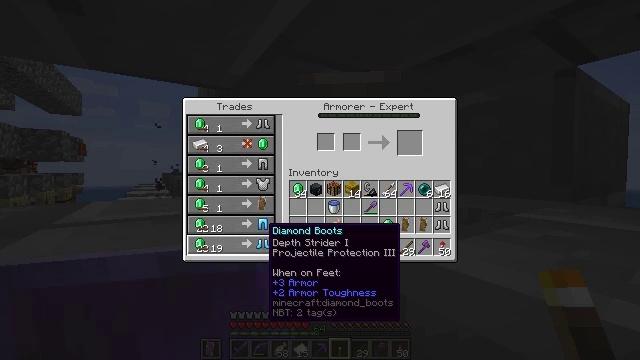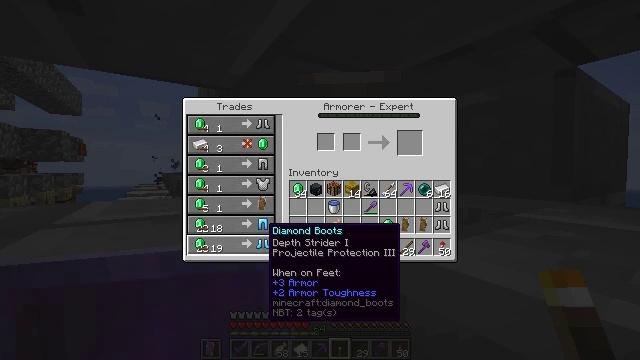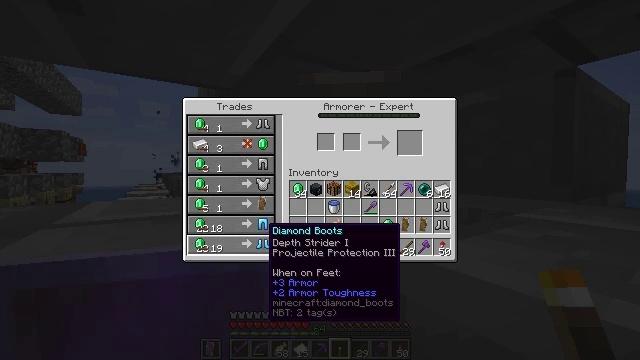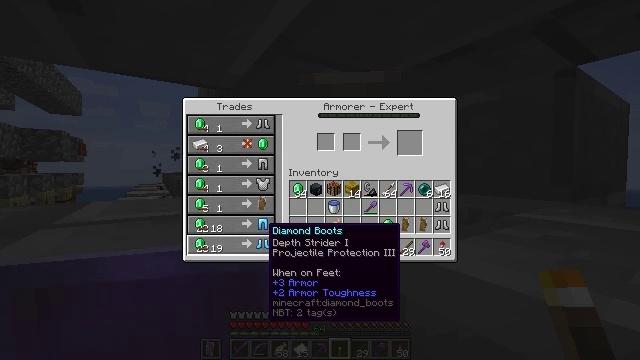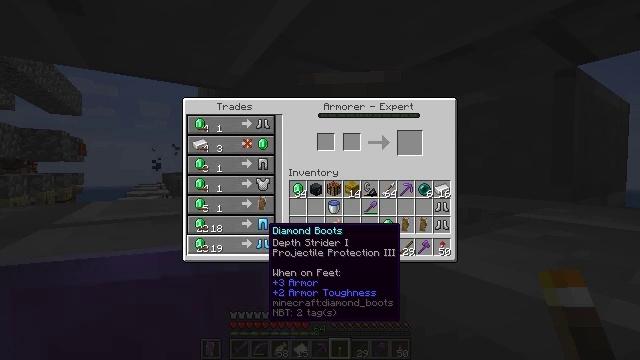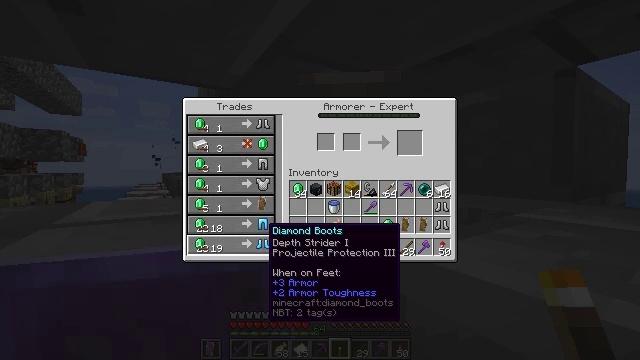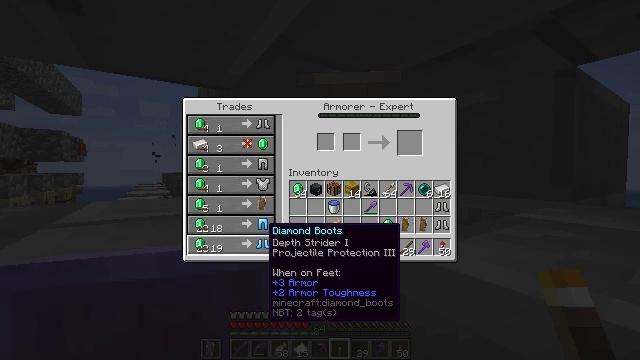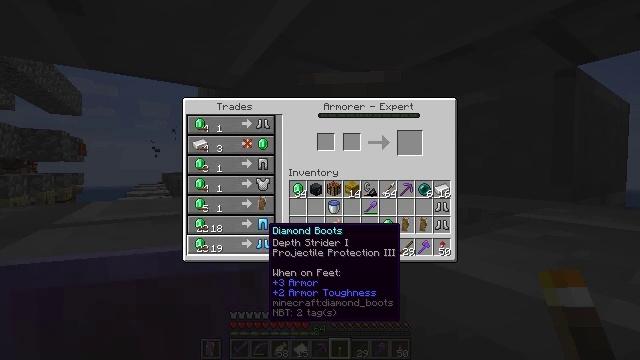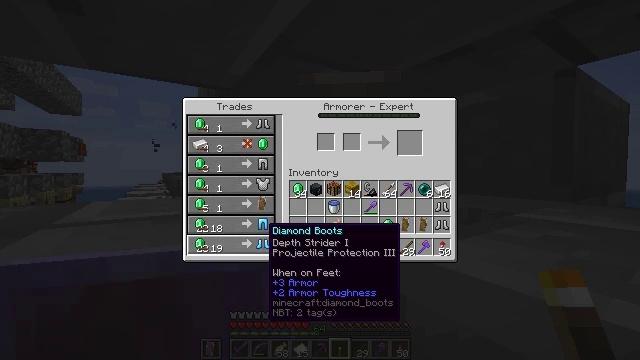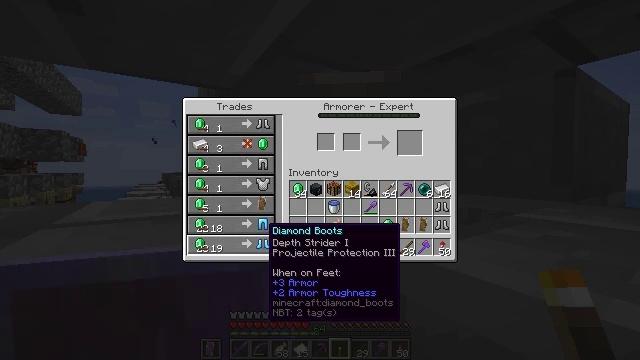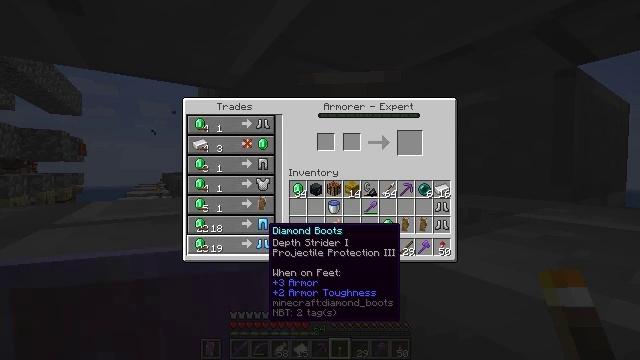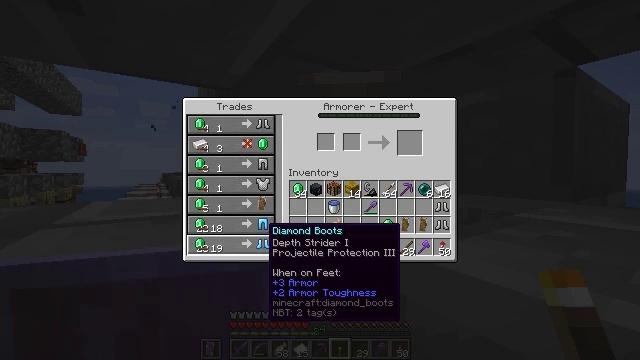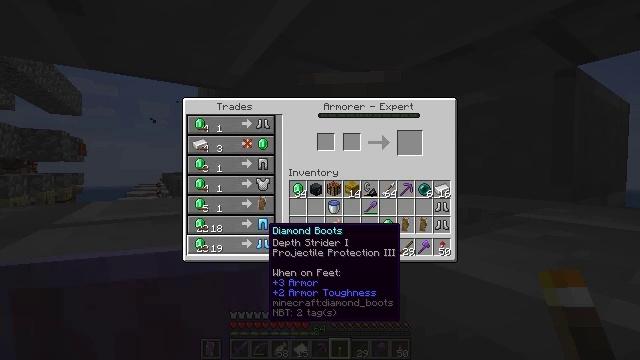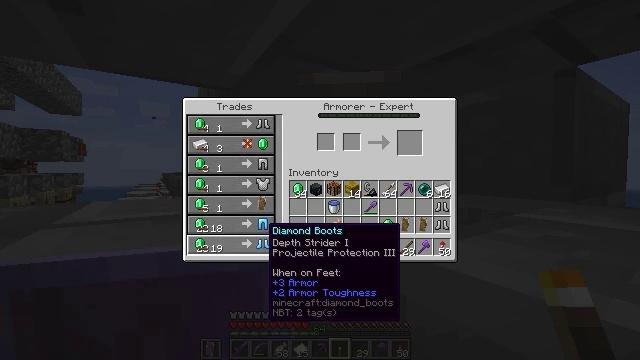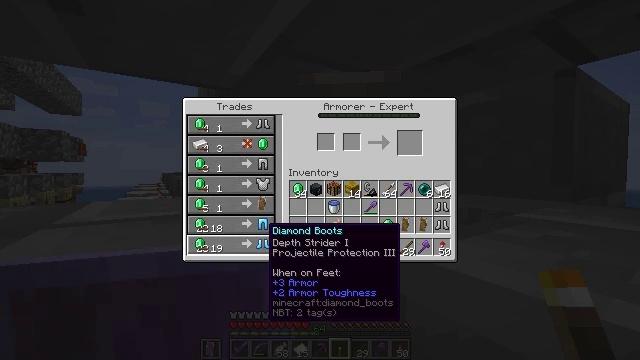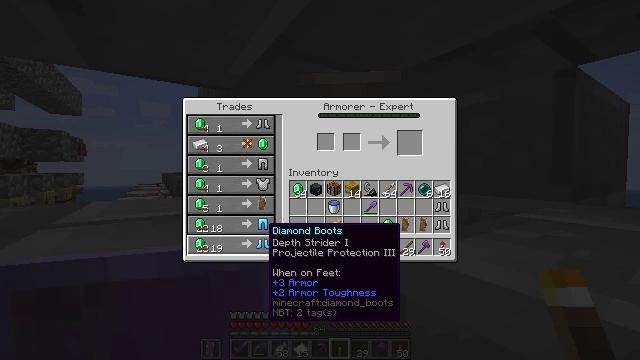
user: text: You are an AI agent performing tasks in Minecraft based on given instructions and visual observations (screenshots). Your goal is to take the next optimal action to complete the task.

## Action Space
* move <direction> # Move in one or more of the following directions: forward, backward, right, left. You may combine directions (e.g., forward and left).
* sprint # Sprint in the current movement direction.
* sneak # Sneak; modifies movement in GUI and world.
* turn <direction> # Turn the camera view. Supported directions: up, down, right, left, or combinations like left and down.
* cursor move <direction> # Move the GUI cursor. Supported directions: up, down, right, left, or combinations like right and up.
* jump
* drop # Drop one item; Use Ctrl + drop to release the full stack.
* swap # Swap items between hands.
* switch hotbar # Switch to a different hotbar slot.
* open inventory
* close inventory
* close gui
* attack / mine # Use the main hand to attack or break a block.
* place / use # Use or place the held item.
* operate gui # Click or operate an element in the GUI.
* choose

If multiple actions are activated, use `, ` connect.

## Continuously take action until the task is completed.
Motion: motion action
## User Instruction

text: Open the crafting table and make chainmail leggings.
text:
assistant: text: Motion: no_op
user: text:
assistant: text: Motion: no_op
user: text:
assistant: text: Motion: no_op
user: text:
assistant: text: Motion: no_op
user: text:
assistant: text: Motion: no_op
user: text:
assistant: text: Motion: no_op
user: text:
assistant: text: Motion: no_op
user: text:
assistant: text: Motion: no_op
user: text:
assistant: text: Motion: no_op
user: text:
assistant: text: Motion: no_op
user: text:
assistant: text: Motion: no_op
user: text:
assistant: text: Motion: no_op
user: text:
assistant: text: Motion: no_op
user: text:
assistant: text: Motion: no_op
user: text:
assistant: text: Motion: no_op
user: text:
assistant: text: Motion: no_op
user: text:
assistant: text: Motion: no_op
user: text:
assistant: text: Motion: no_op
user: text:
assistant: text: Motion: no_op
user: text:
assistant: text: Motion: no_op
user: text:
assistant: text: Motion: no_op
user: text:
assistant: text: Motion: no_op
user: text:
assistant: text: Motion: no_op
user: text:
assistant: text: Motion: turn up
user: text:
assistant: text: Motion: turn up
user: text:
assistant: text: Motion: no_op
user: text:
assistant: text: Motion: no_op
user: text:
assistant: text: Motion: no_op
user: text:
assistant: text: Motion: no_op
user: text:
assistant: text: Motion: no_op